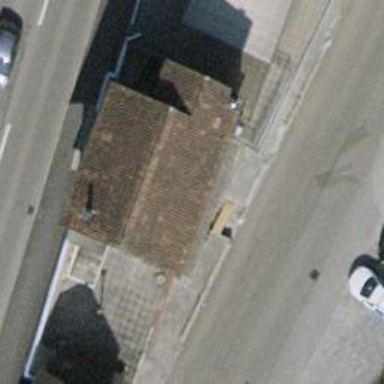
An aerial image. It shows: Shop specializing in motorcycles.